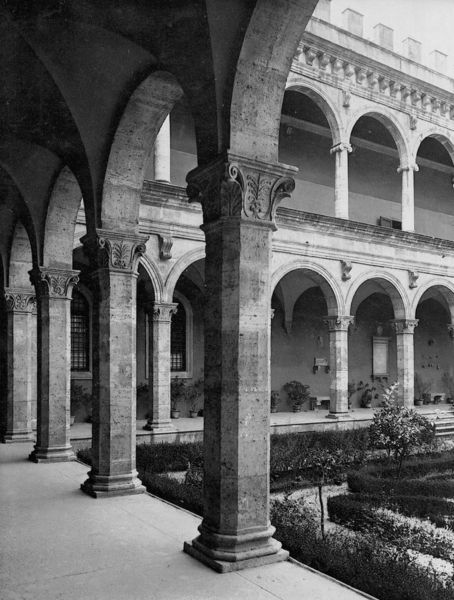
Titel: Palazzo Venezia (Palazetto: Innenhof)
Künstler: Francesco del Borgo
Standort: Roma
Institution: Palazzo Venezia
Schlagwörter: himmel, laub, schatten, weiß, impressionismus, fenster, grau, licht, marmor, pfeiler, schwarz, säule, säulen, anlage, haus, park, schloss, weg, architektur, barock, sockel, stein, büsche, kirche, sonne, sträucher, wege, boden, pflanzen, renaissance, rund, garten, bogen, italien, hecke, hof, empore, pilaster, rundbogen, treppe, treppen, wetter, detail, stufen, zinnen, galerie, foto, fotografie, photographie, bögen, gang, arkade, innenhof, umgang, gewölbe, kloster, palast, laufgang, gauben, schwarz-weiss, arkaden, kapitelle, rom, kapitell, photo, fries, villa, gesims, quader, voluten, kreuzgewölbe, kreuzgrat, kreuzgratgewölbe, mauern, ionisch, rundbögen, unsichtbar, beet, beete, basis, buchs, korinthisch, schaft, bau, achteck, kapitel, säulengang, palais, kreuzgang, akanthus, profanbau, arcaden, neapel, superposition, basen, säulenordnung, gesimse, zahnschnitt, rundgang, emporen, wandelgang, zahnfries, buchsbaum, hecken, epitaph, rabatten, arcade, cortile, eckansicht, würfelfries, prunkvoll, bete, choral, san lorenzo, schwawrz, kosole, pfeilen, rundboge, supraposition, klosterhof, italein, achtecksäule, ambitus, arkadengeschoß, horticus, konsolsteine, kreuzgabg, epitaphien